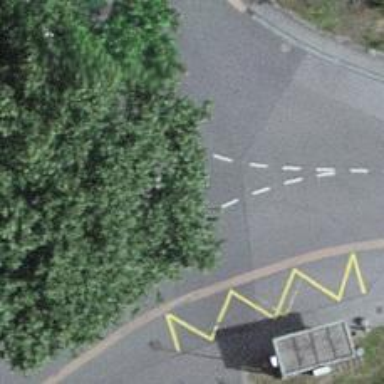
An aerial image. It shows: Mini roundabout on the road.